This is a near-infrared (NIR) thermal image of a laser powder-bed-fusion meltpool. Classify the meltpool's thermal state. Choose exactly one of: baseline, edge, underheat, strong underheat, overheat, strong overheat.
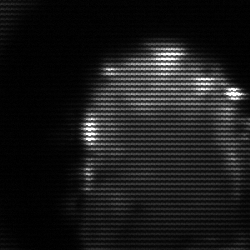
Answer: baseline